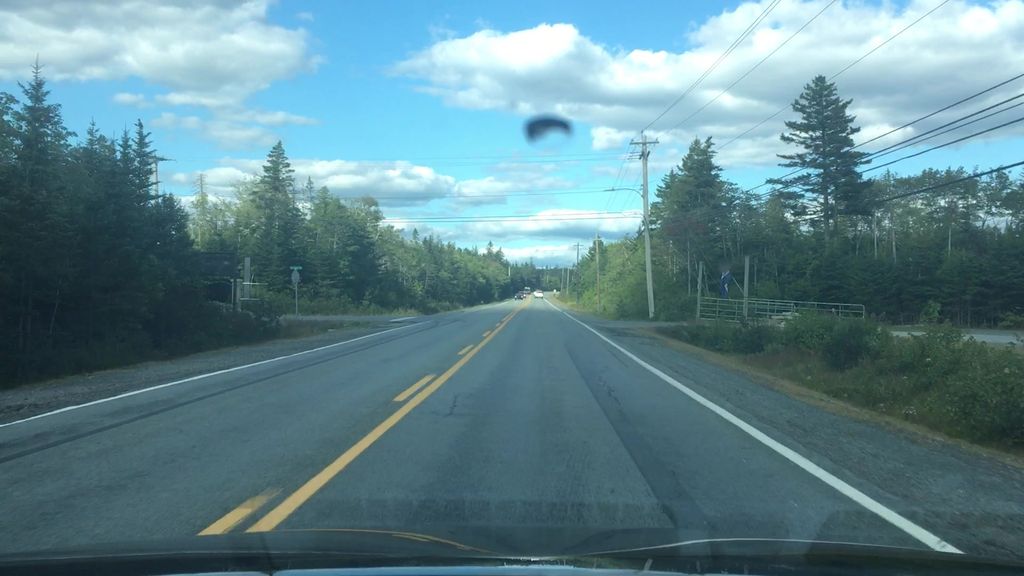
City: halifax